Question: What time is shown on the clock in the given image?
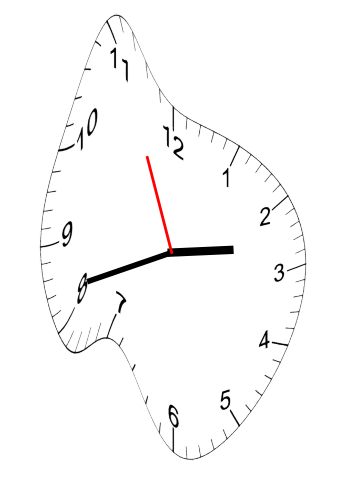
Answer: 02:41:56